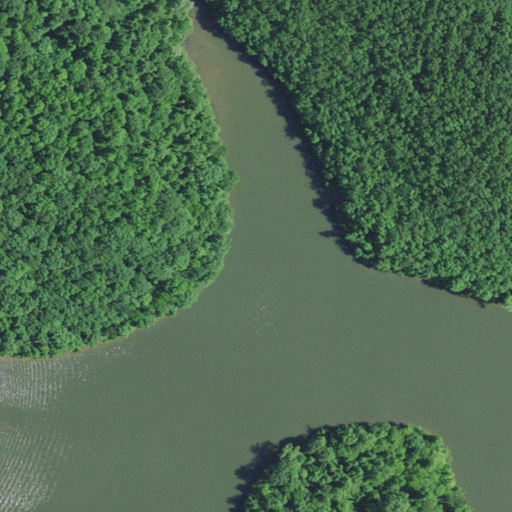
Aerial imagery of valley in Kentucky named Graham Hollow containing deciduous forest, open water, low intensity development, and high intensity development